Chest X-ray:
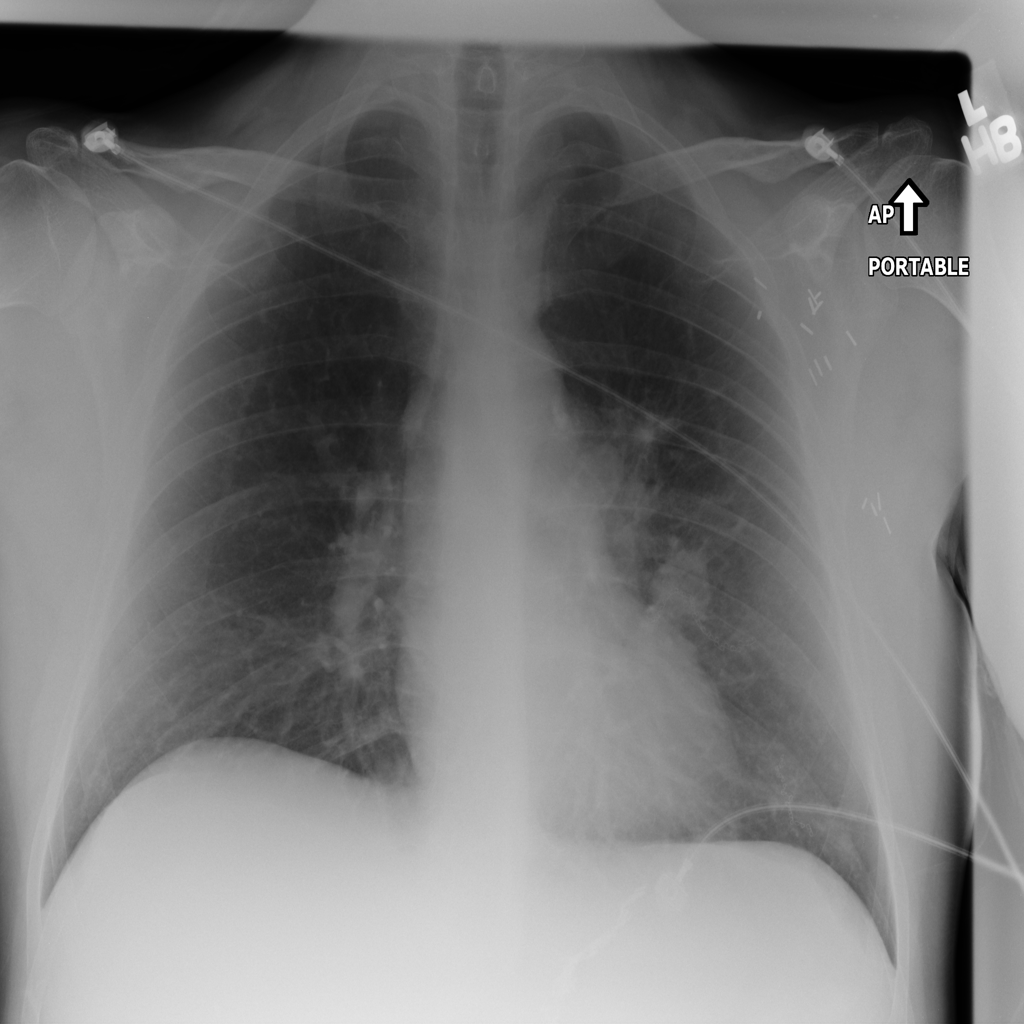
Findings: Nodule
No abnormal finding: no